Field crop: maize
Growth stage: 2
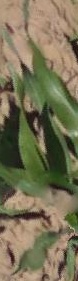
Species: maize